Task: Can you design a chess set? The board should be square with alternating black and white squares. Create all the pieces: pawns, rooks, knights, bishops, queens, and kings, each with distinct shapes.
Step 3837:
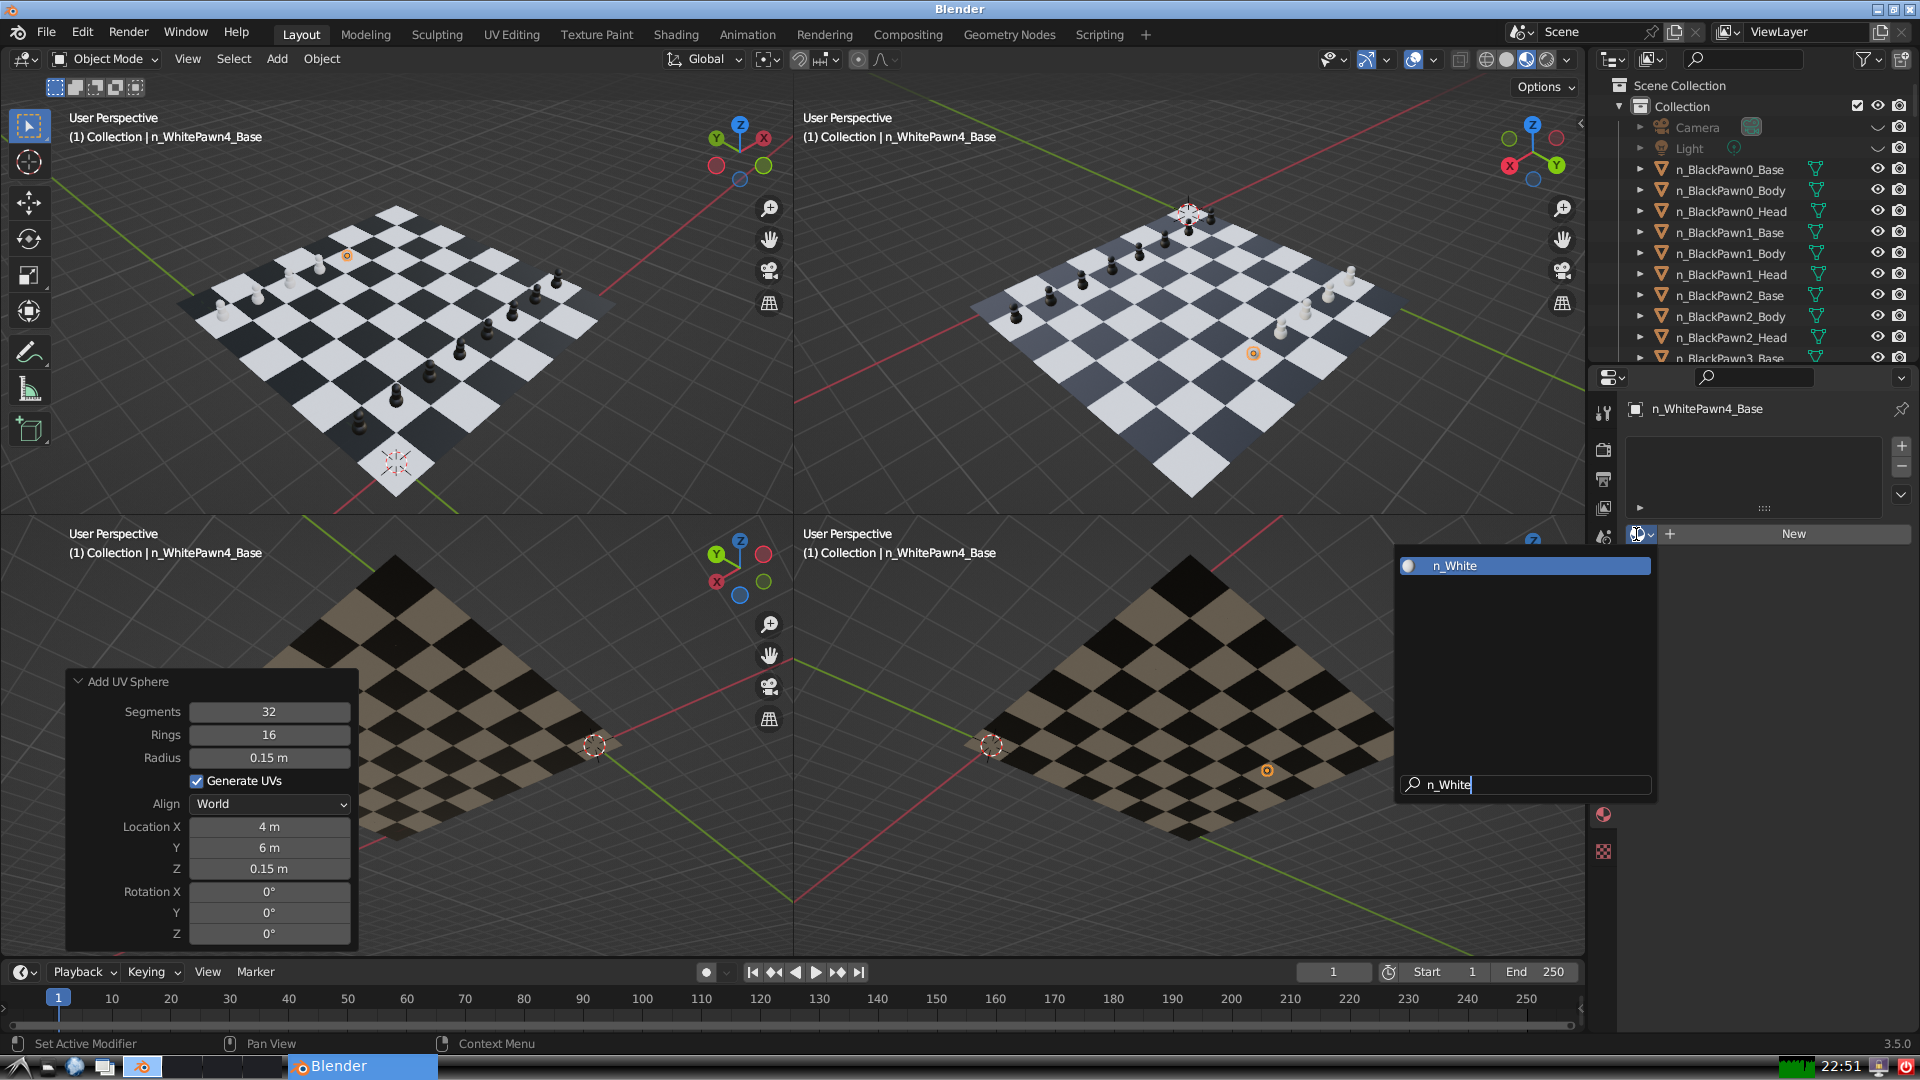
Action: {"key_press": ['Return']}